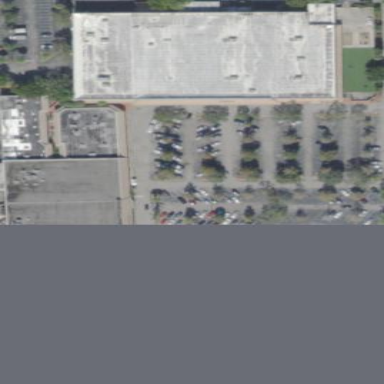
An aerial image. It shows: Mall building.